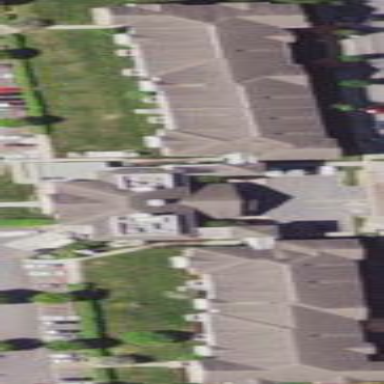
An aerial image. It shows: Building.